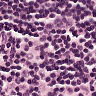
Metastatic tissue present: no